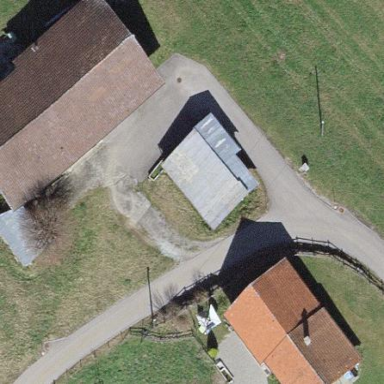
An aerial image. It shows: Shed.